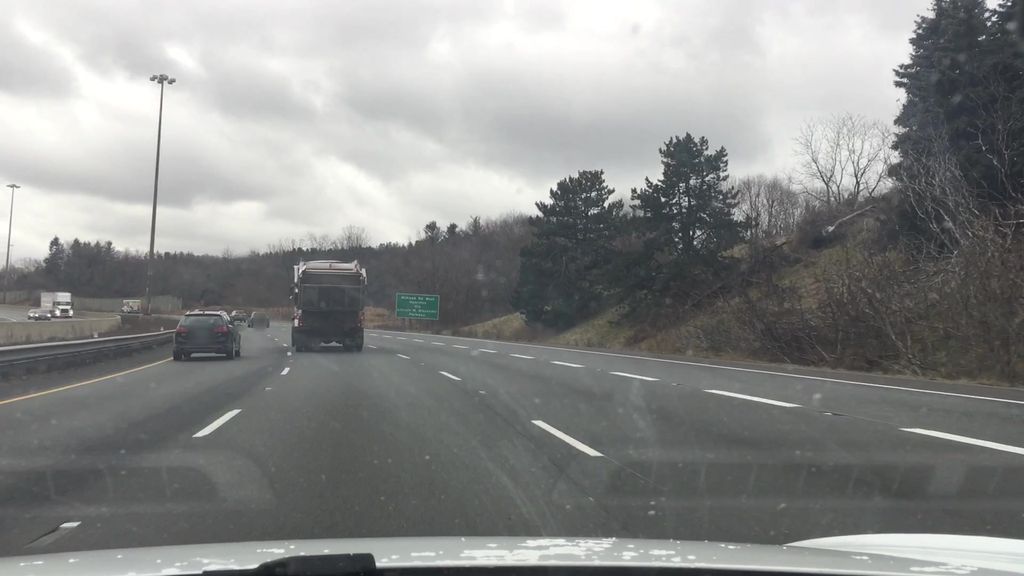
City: hamilton